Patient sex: F
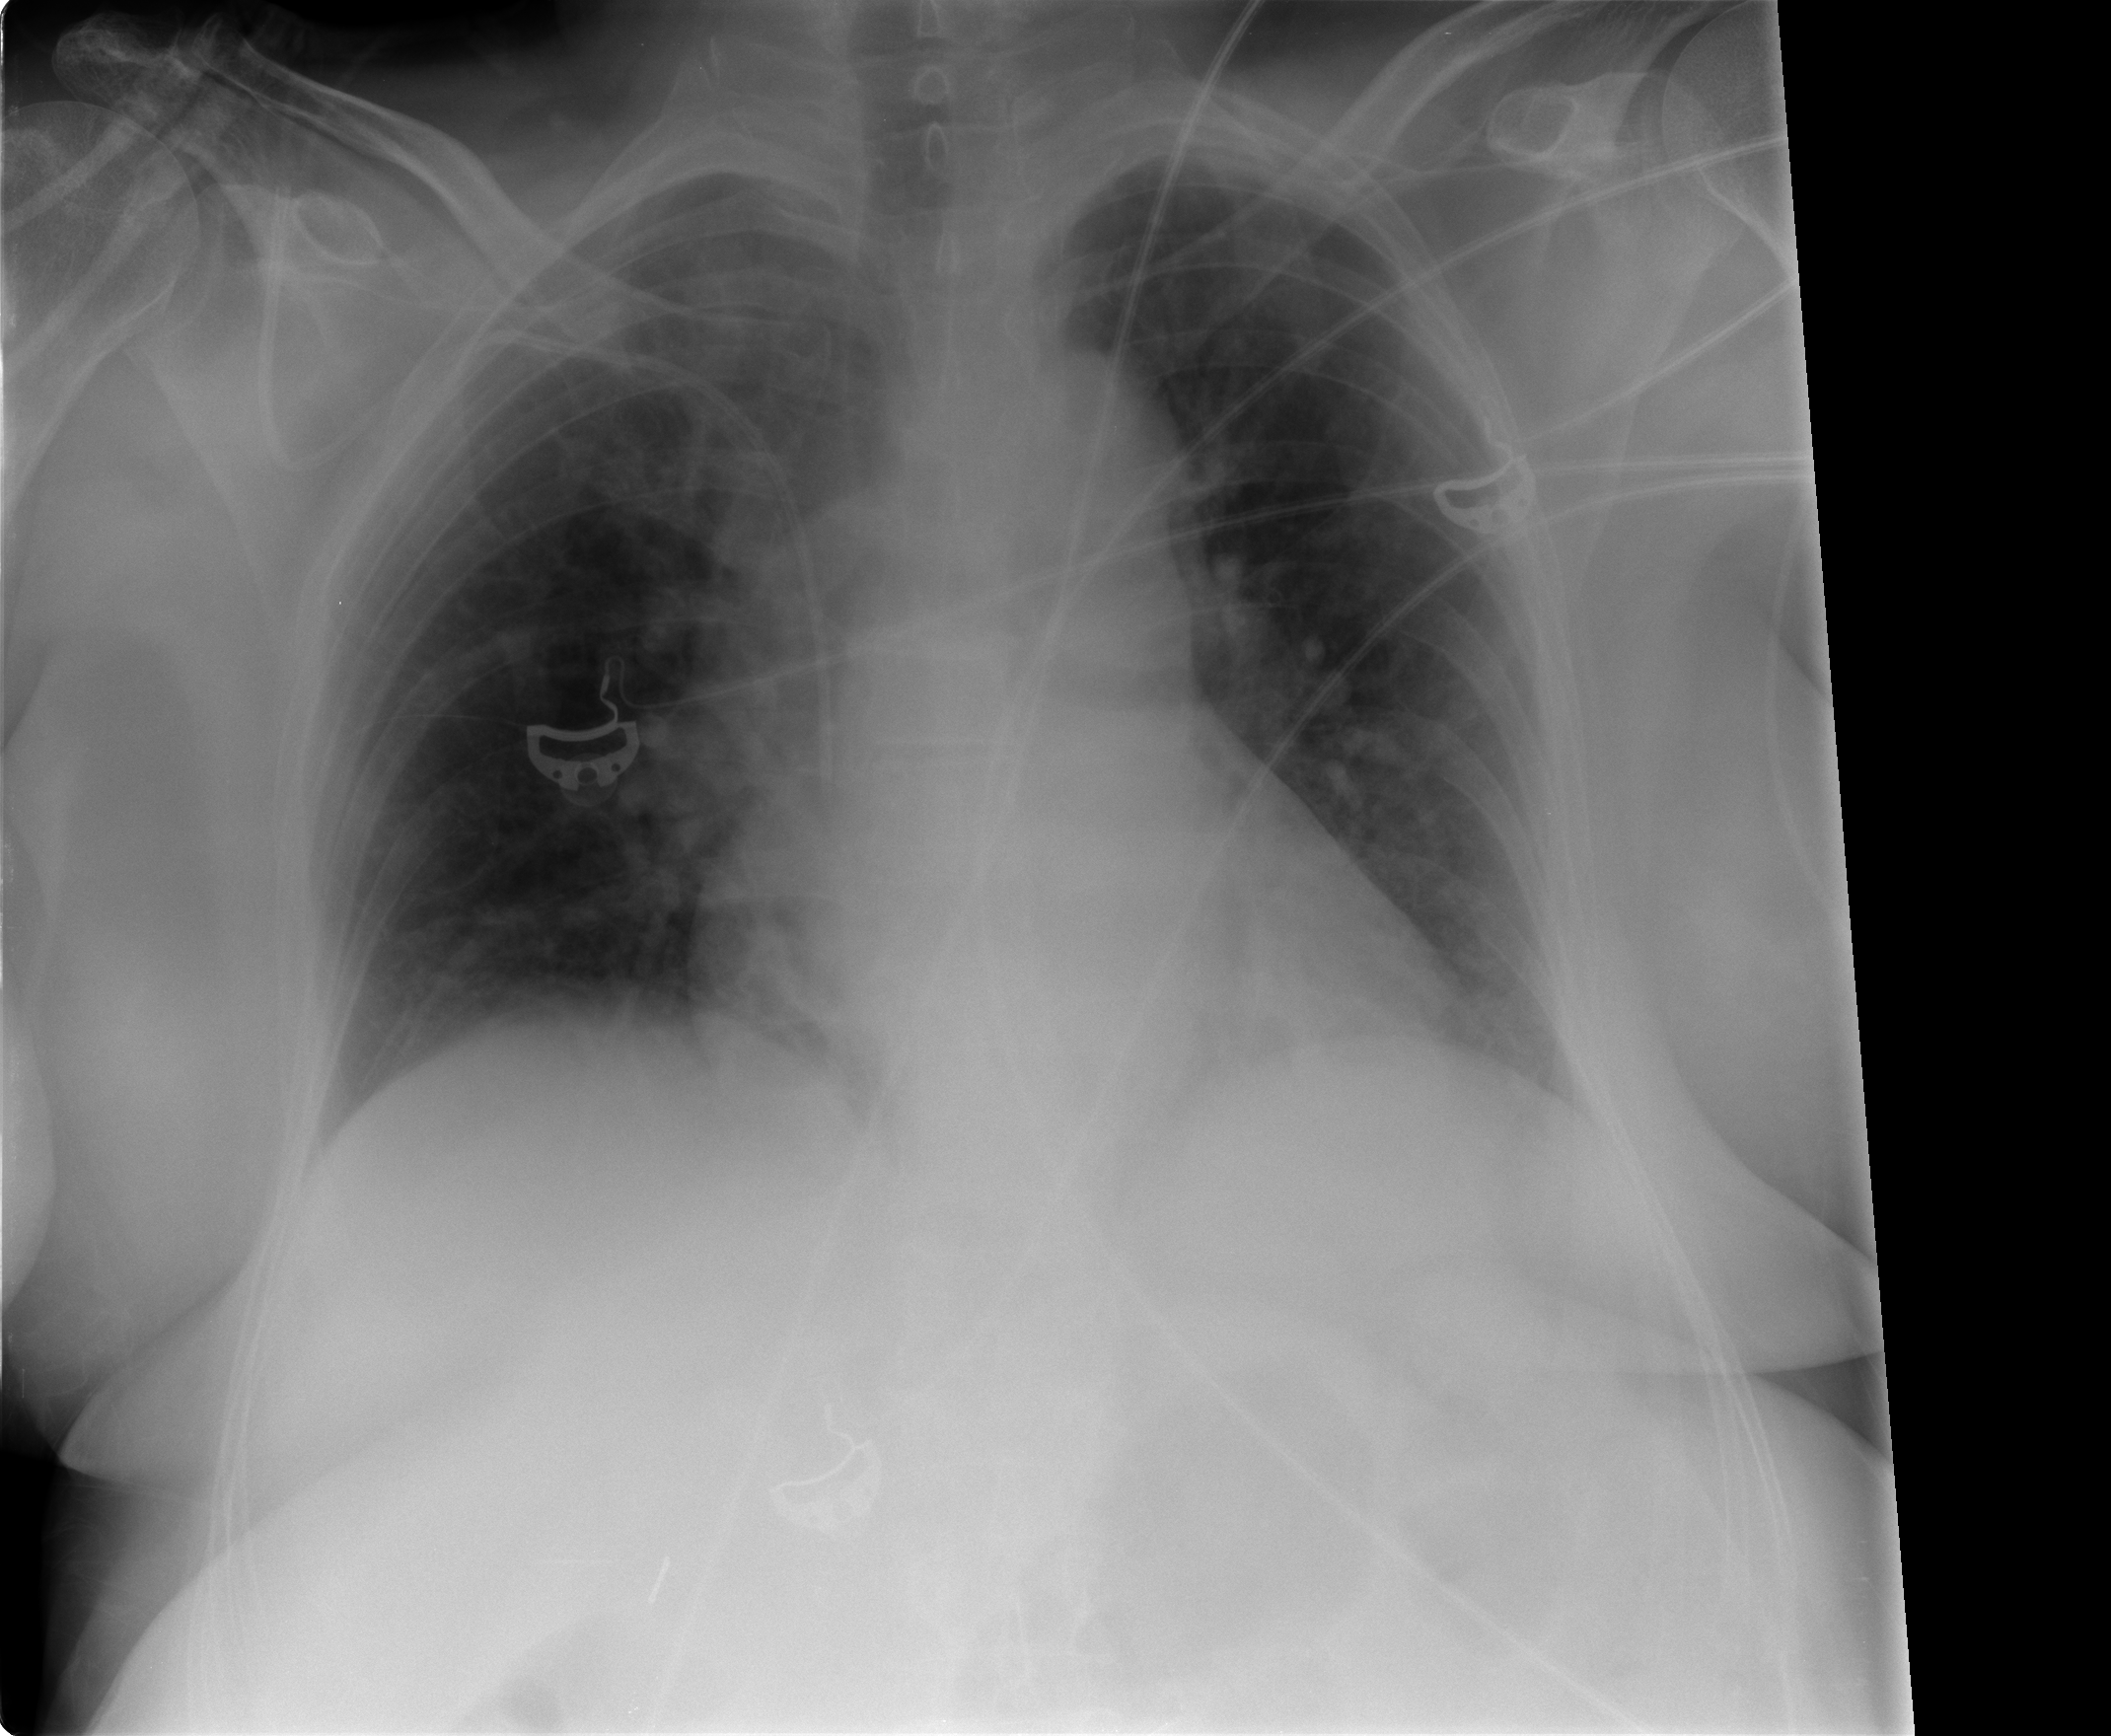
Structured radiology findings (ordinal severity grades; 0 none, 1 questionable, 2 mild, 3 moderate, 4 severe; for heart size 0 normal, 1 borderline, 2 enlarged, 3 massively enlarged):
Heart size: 0
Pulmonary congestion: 2
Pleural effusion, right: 0
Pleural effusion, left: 1
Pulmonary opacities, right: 2
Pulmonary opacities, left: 2
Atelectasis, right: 1
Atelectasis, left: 1